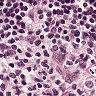
Metastatic tissue present: no